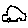
Label: car